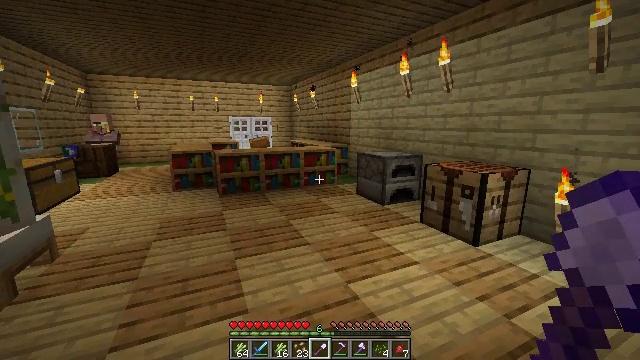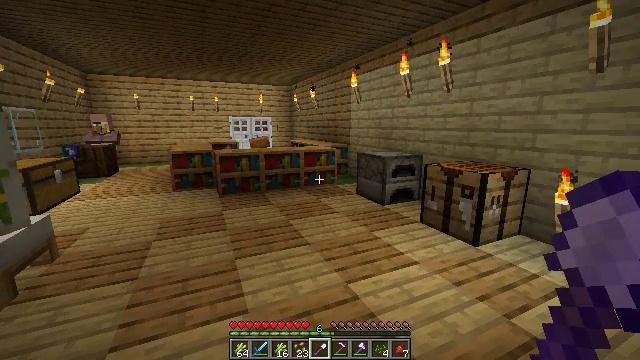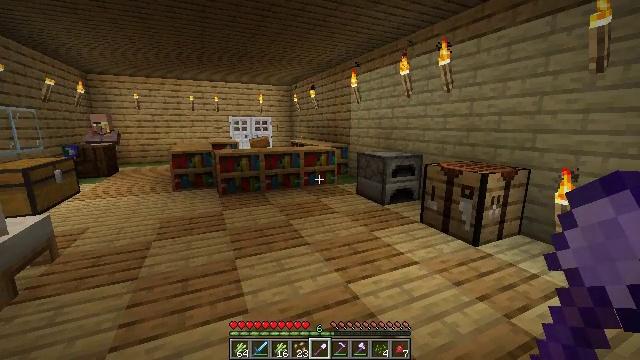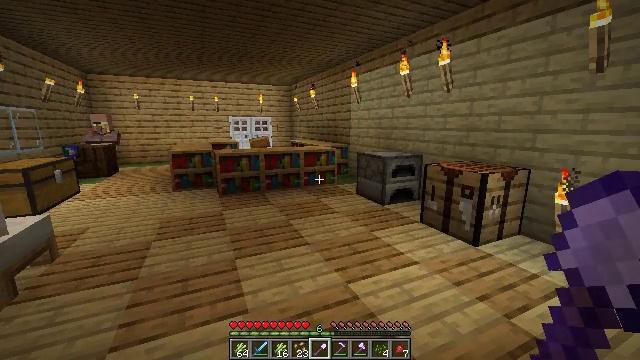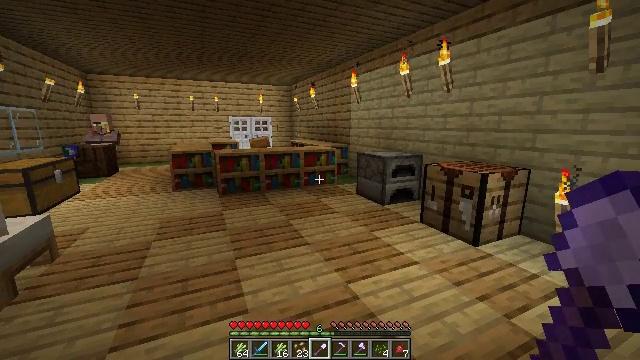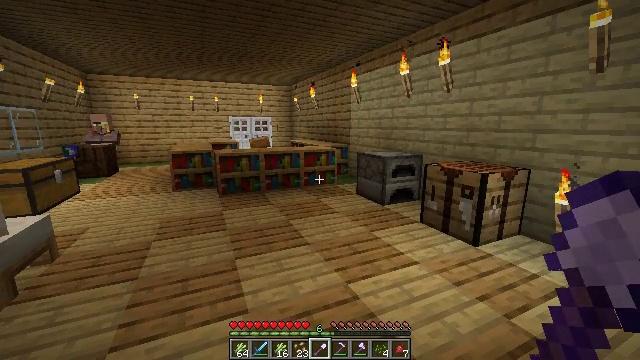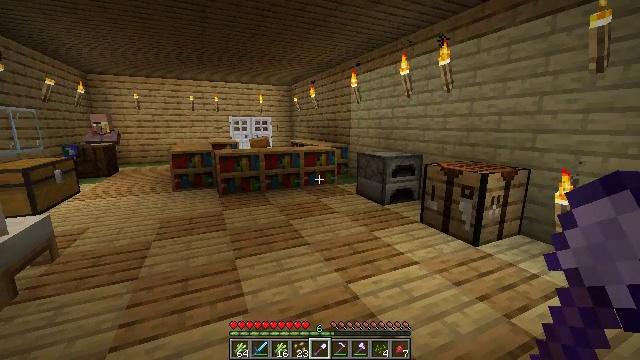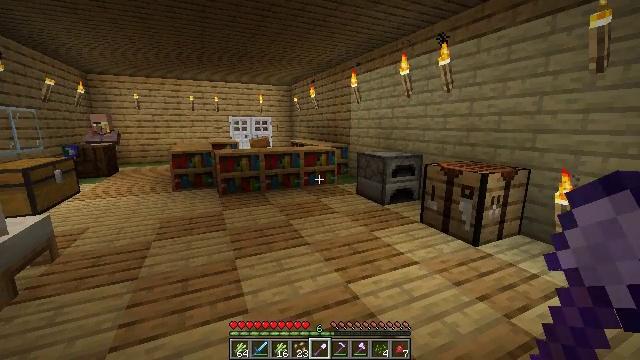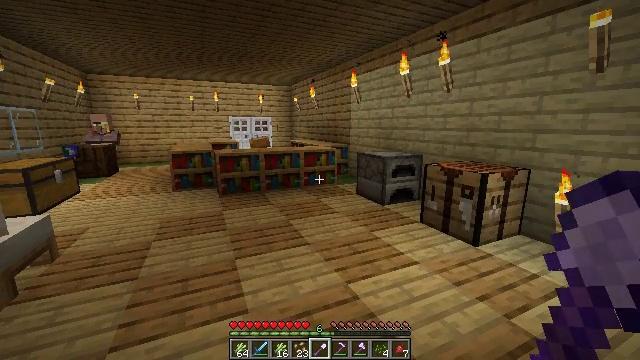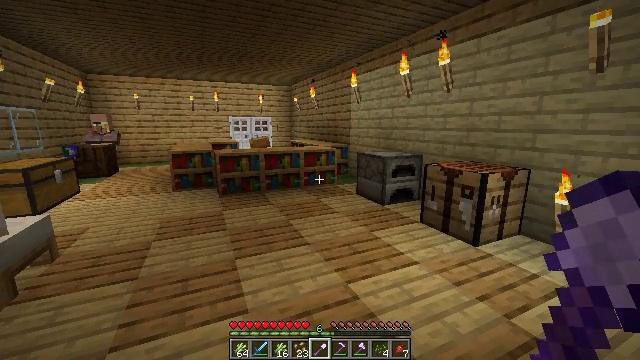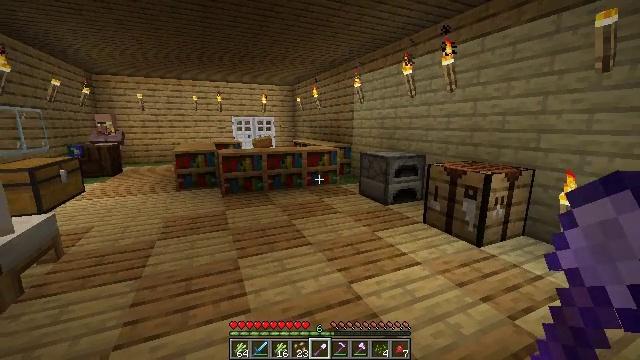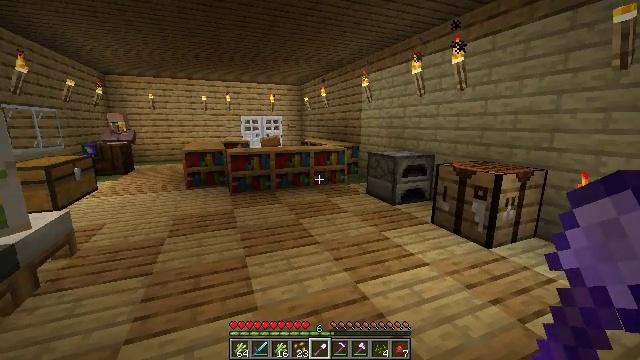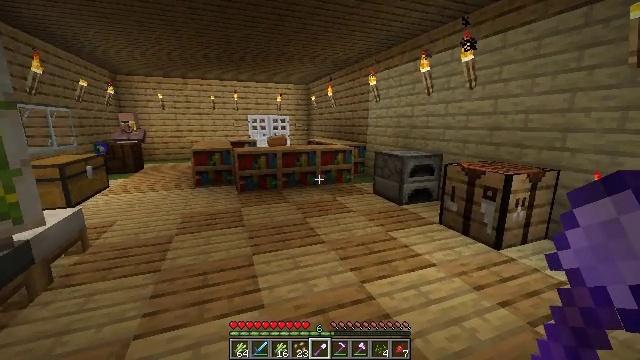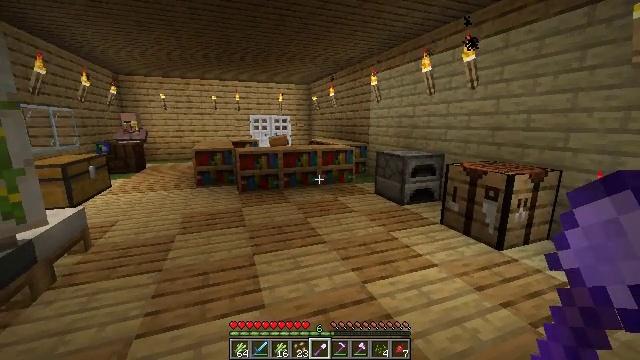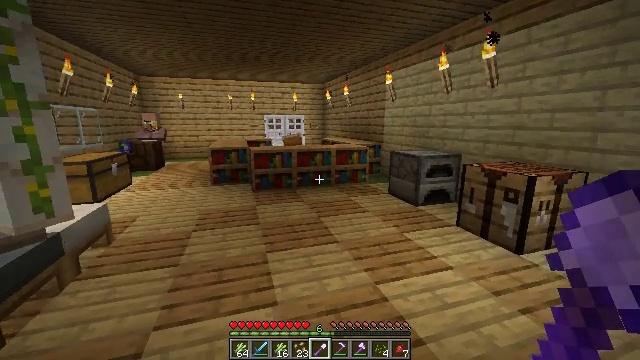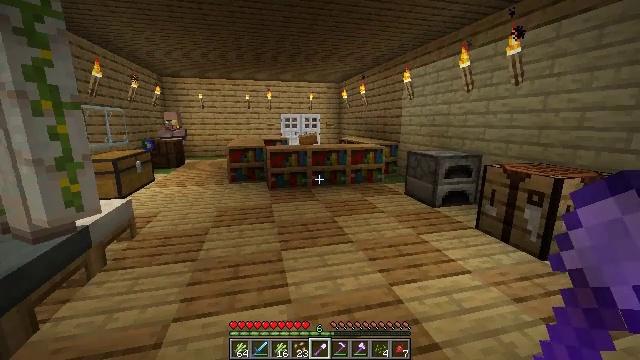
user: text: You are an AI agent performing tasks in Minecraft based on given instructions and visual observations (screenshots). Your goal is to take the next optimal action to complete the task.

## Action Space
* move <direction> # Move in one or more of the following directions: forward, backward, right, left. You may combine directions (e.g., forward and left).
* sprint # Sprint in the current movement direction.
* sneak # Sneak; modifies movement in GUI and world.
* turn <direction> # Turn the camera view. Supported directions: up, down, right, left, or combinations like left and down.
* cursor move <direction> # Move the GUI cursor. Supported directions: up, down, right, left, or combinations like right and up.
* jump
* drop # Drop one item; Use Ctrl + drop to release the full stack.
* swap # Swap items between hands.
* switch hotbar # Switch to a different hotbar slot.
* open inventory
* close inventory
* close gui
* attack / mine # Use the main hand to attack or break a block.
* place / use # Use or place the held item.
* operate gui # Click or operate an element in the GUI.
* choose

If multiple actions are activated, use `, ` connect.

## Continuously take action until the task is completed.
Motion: motion action
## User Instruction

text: Utilize the crafting table to make paper.
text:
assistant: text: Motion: no_op
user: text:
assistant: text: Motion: no_op
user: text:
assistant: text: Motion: no_op
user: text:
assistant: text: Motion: no_op
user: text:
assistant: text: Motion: no_op
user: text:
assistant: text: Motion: no_op
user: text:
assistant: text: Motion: no_op
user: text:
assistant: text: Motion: no_op
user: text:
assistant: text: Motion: no_op
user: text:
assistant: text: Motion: no_op
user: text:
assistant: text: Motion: turn left
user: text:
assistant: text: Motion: turn left
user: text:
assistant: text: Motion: no_op
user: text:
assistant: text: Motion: turn left
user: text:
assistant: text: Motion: turn left
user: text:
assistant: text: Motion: no_op
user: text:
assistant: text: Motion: no_op
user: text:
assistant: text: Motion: no_op
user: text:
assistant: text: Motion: no_op
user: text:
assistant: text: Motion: no_op
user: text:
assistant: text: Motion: no_op
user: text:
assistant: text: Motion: no_op
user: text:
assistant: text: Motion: no_op
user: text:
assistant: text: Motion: no_op
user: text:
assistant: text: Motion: no_op
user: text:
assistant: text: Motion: no_op
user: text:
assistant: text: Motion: no_op
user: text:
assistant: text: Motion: no_op
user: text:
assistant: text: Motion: no_op
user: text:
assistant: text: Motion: no_op